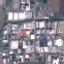
Land use / land cover: Industrial